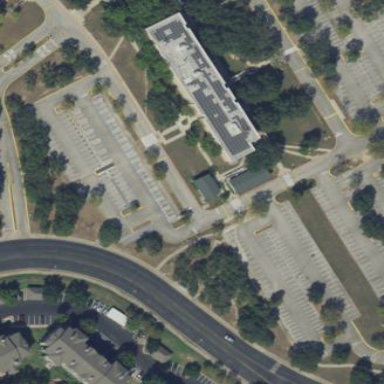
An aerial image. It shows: College building.